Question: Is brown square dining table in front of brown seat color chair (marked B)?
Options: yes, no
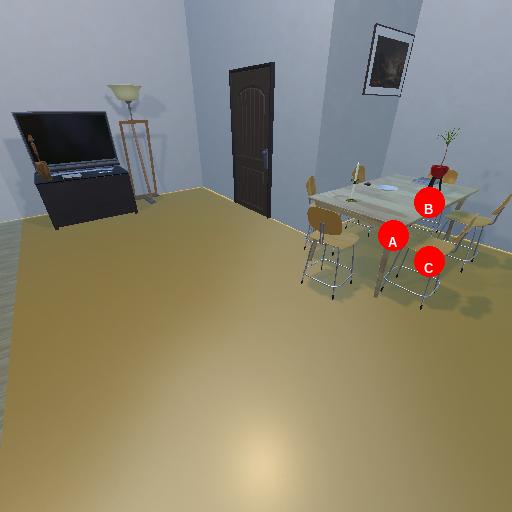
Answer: yes